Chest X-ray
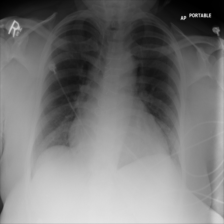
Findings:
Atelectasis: negative
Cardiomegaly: positive
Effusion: negative
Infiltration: negative
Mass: negative
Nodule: negative
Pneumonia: negative
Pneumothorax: negative
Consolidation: negative
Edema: negative
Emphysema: negative
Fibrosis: negative
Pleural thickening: negative
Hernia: negative